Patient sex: F
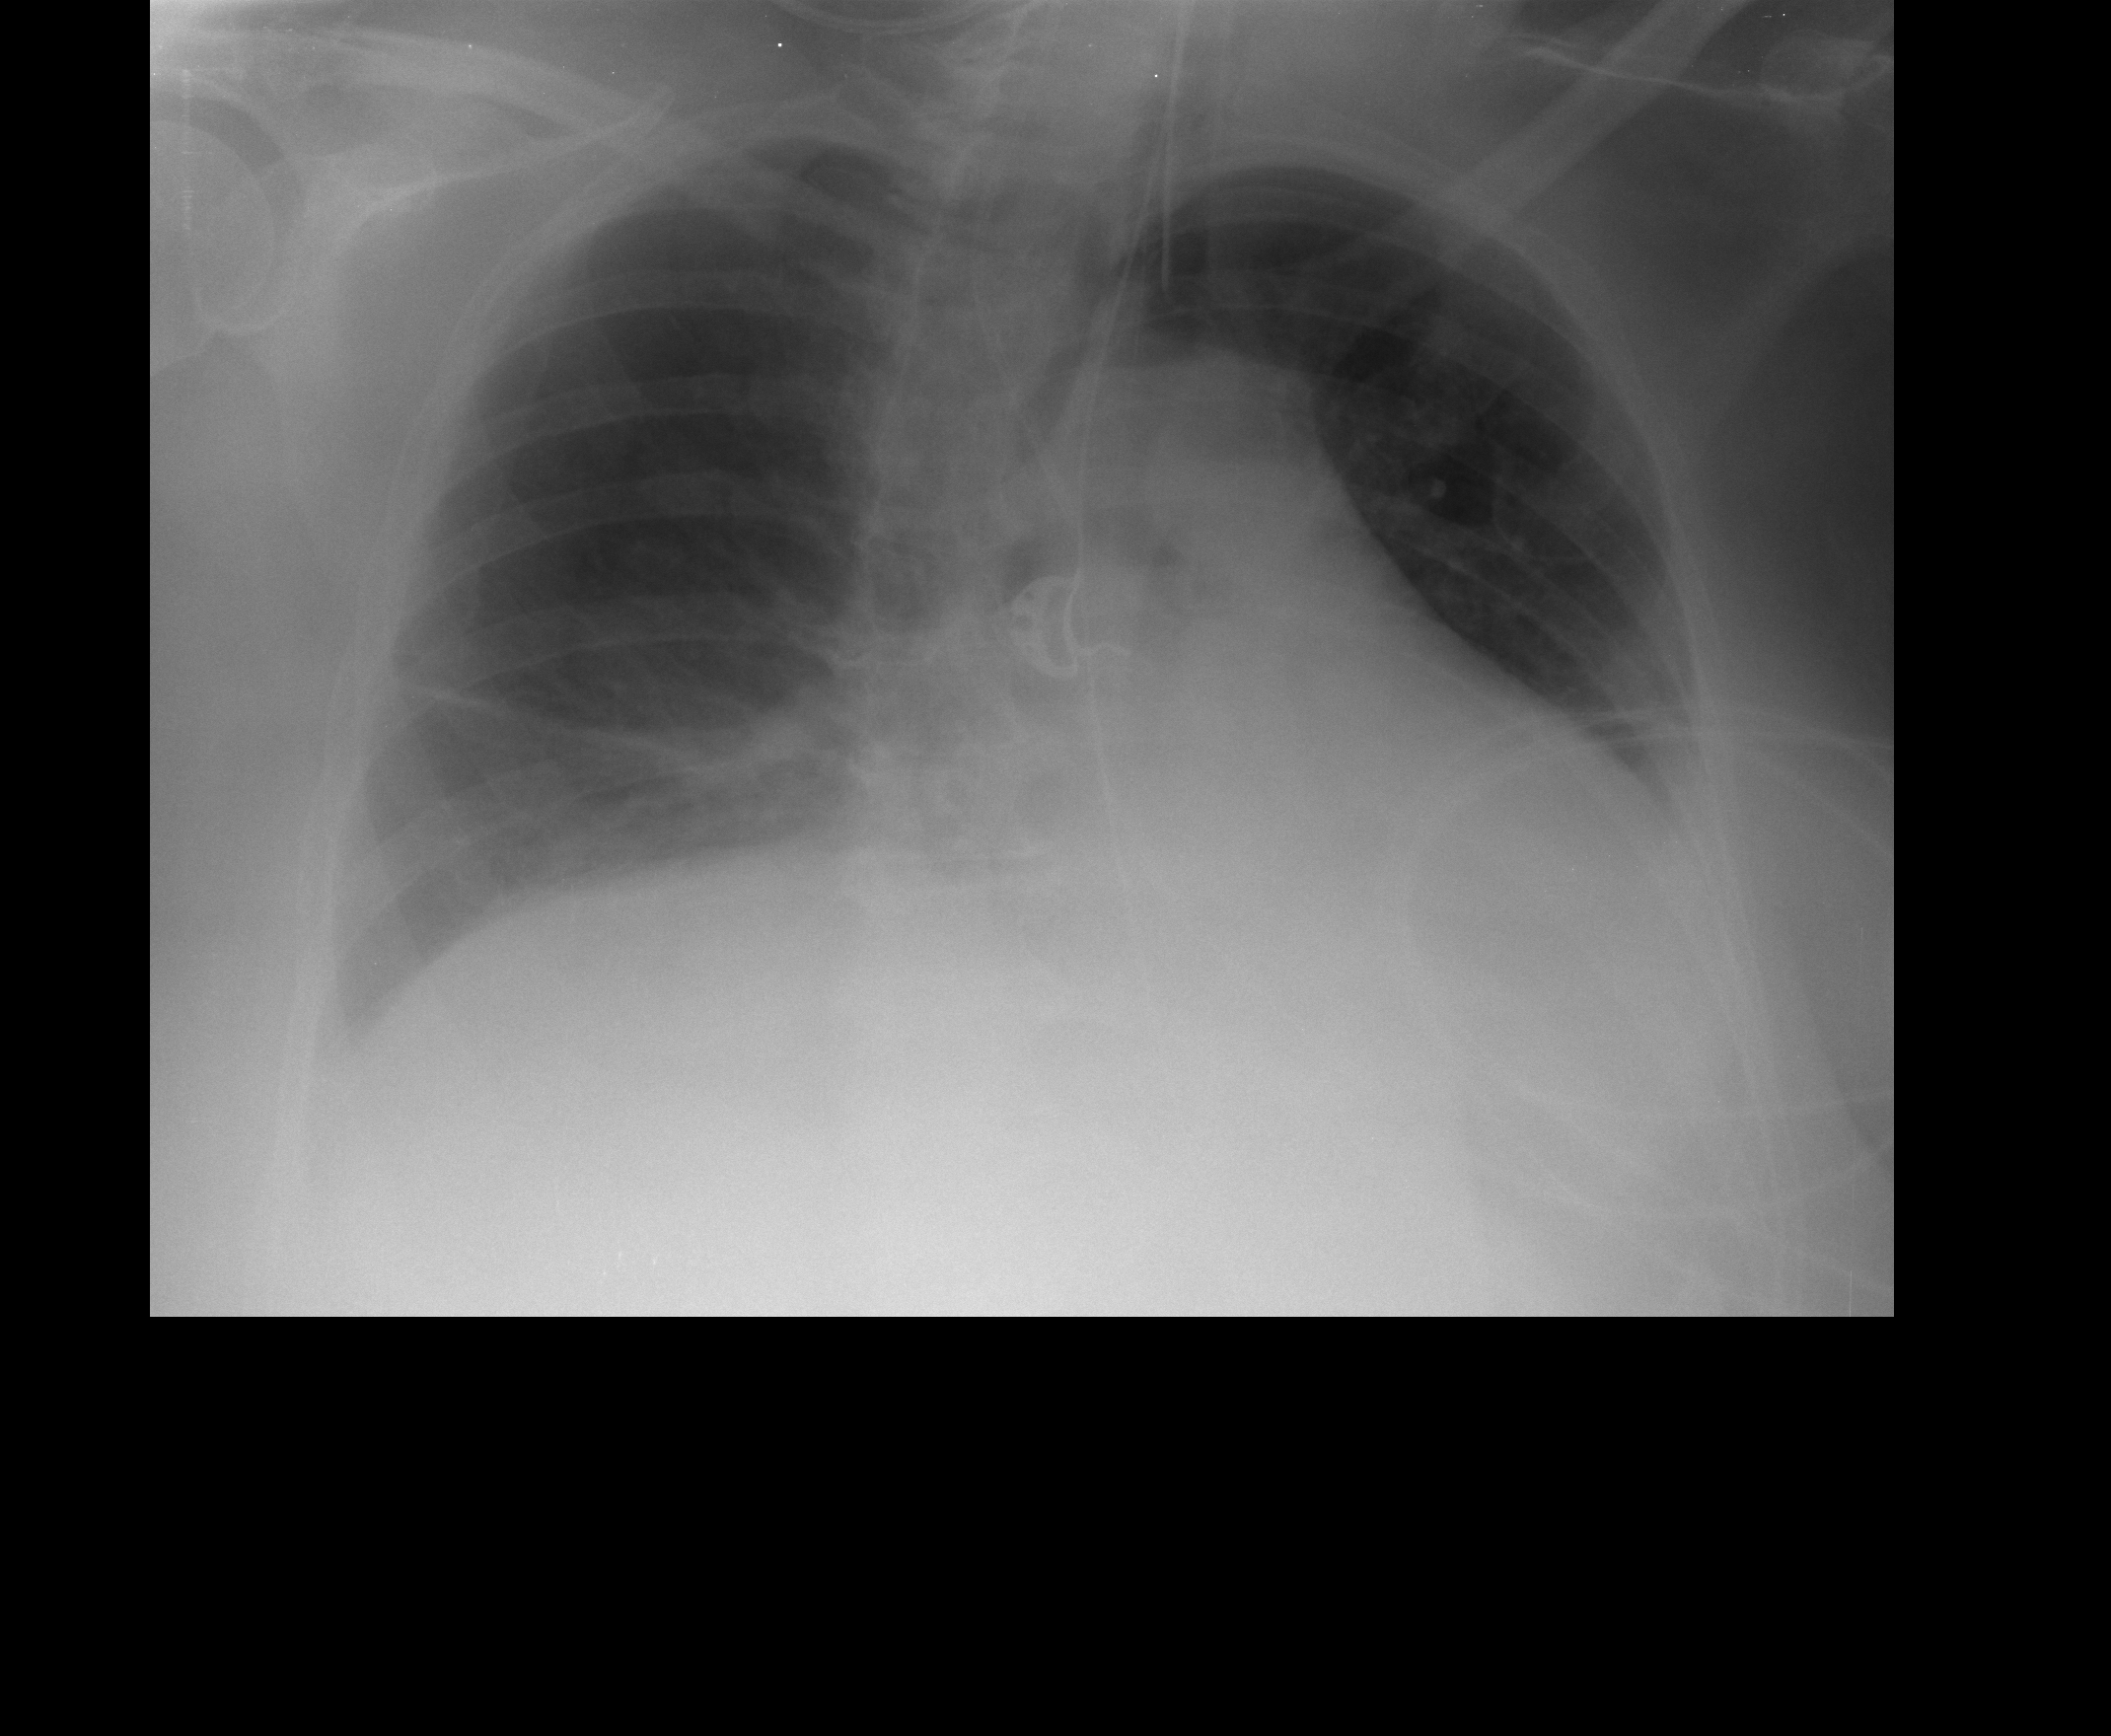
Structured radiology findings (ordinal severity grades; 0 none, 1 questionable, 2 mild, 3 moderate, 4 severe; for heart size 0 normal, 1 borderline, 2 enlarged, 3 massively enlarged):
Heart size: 1
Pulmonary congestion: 0
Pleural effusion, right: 2
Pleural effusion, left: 2
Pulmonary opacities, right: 0
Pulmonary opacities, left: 0
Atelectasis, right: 2
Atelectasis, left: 2